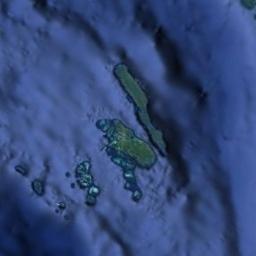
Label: island